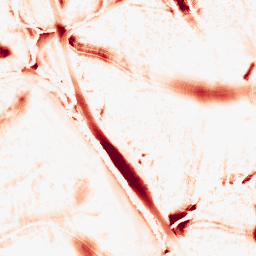
Category: morphological
Decomposition family: morphological
Decomposition parameters: operation: opening
size: 20
Upsampling method: regularized
Upsampling parameters: scale: 2
lambda_reg: 0.01
Upsampling scale: 2